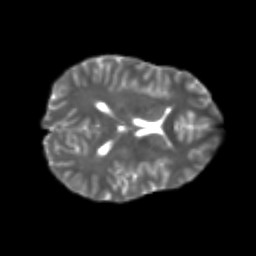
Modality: T2w
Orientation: axial
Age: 24
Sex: male
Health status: healthy
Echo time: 0.074 s